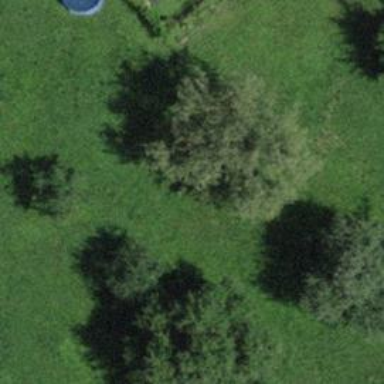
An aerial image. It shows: Agricultural area filled with broadleaved trees.